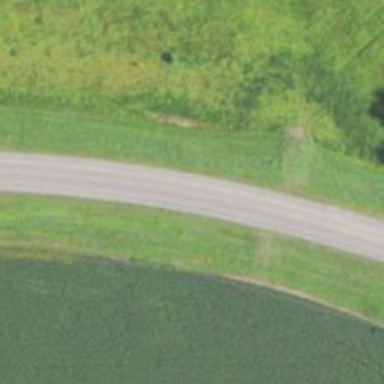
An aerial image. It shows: Primary highway.